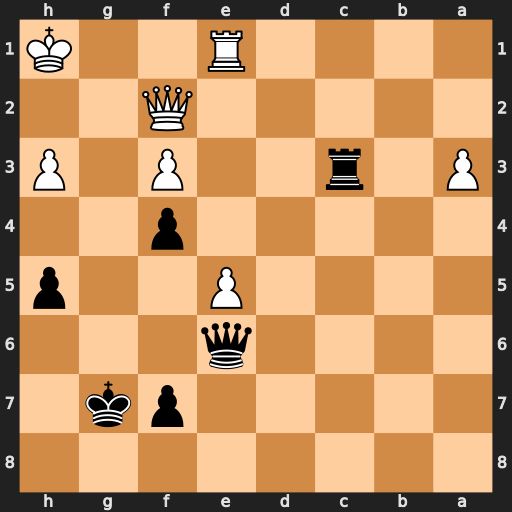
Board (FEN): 8/5pk1/4q3/4P2p/5p2/P1r2P1P/5Q2/4R2K
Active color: b
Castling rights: -
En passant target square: -
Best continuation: Qxh3+ Qh2 Qxf3+ Qg2+ Qg4 Qxg4+ hxg4